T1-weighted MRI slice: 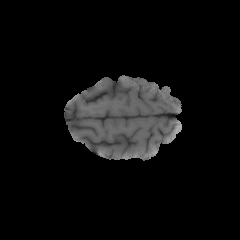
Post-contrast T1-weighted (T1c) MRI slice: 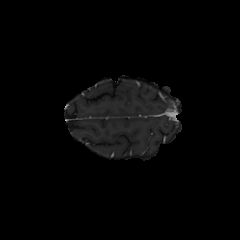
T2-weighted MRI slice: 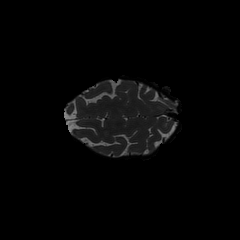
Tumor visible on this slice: no